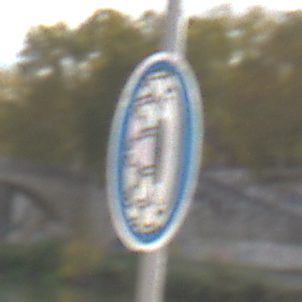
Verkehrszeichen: SchneekettenVorgeschrieben
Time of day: MorningAfternoon
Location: Outdoor (Suburban)
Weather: PartlyCloudy
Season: NotSpecified
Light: Natural